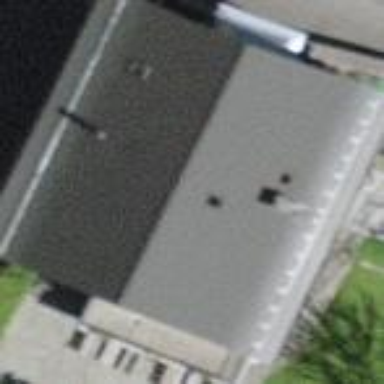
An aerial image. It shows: Historic building.